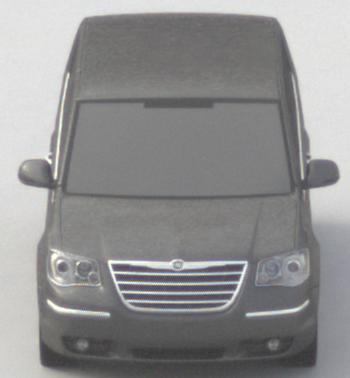
Make: Chrysler
Model: Grand Voyager 3.8
Detailed model: Grand Voyager
Model produced from: 2008/03
Model produced until: 2010/12
Doors: 5
Color: gray
Road condition: dry road
Daytime: morning or afternoon
Contrast: low contrast